Question: I'm getting all the values from a form using 'serialize()' and send them through a Ajax call using '$.post()' as follow:
'''
$('button#btnBuscar').on('click', function (ev) {
ev.preventDefault();
$.post('someRoute', $('#buscadorNorma').serialize(), 'json')
.done(function (data, textStatus, jqXHR) {
console.log(data.entities);
})
.fail();
});
'''
After click the submit button I check the POST data (in Firebug) send to the route and I notice that only the last parameter was taken in this case 'comite_tecnico' but what about the rest of them? Even if have values isn't send at all, why? I leave a <URL> for testing purpose, can I get some help?
This is a image showing the results:

Note: for check the POST data use Firebug or any other tool!
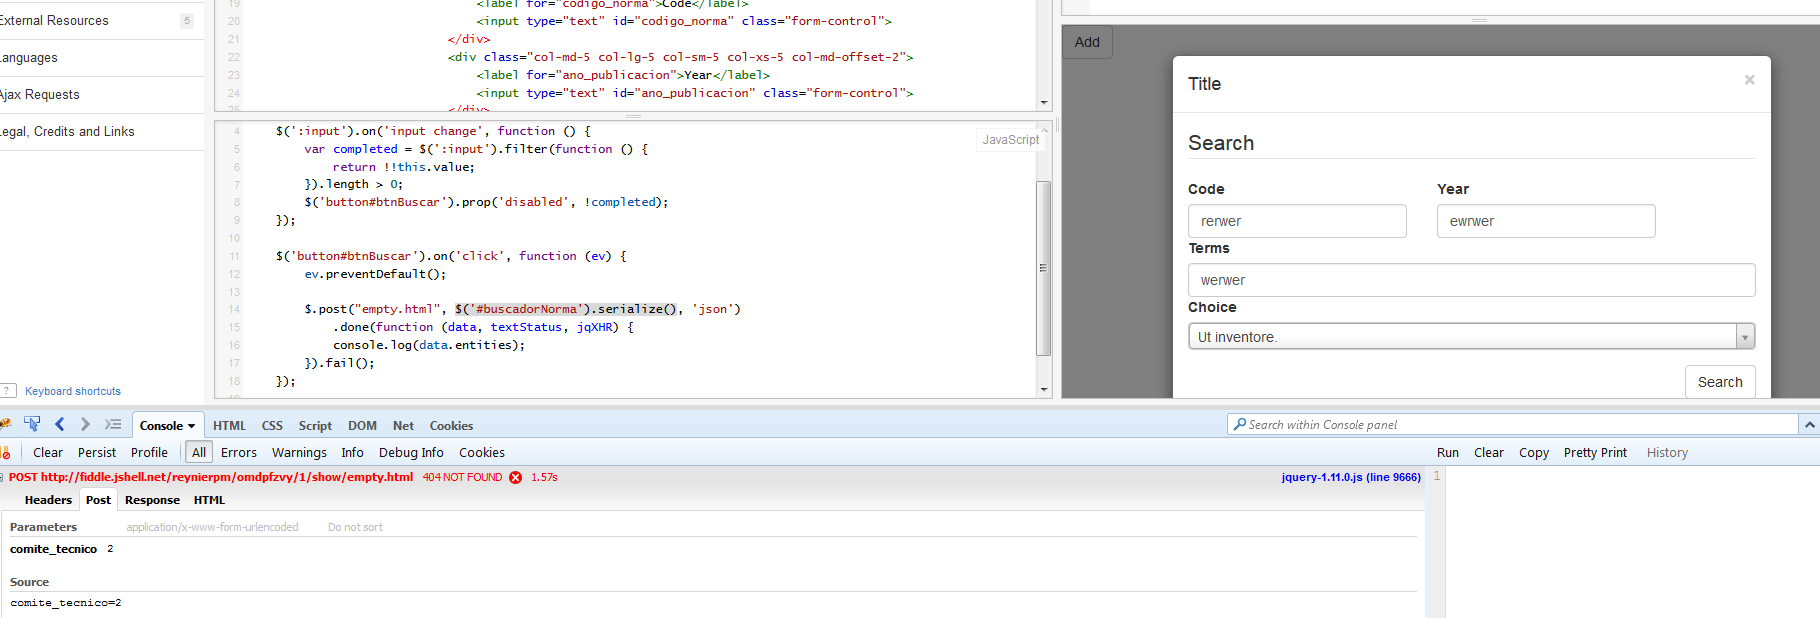
Answer: Add 'name' attributes to your input elements like this:
'''
<input type="text" id="codigo_norma" name="codigo_norma" class="form-control">
'''